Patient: sex F, age 38
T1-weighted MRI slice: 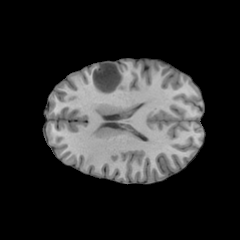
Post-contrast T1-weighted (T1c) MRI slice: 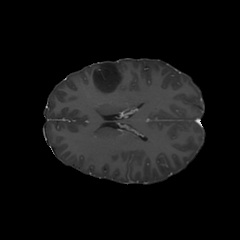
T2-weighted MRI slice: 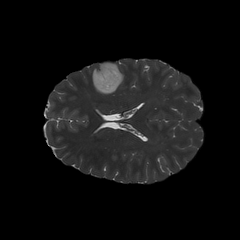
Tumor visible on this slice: yes
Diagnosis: Astrocytoma, IDH-mutant
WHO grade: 2